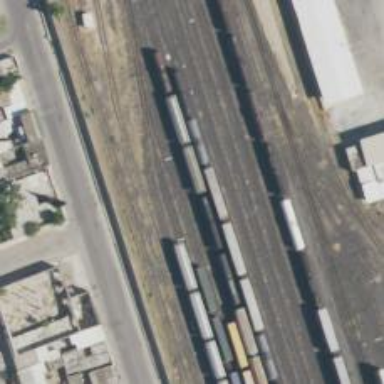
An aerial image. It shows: Railway siding with rails.